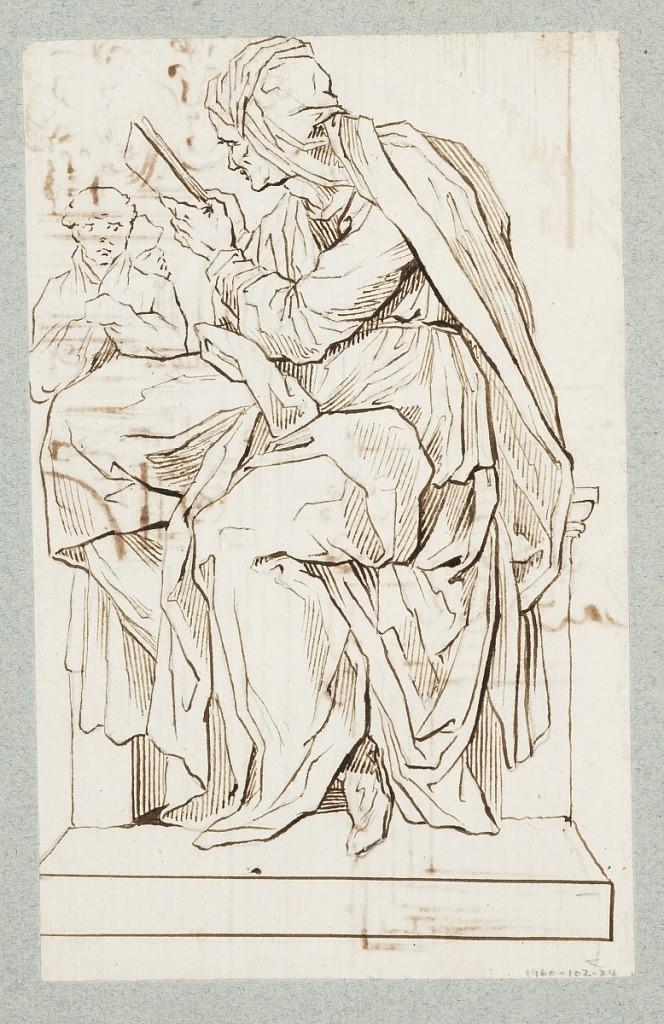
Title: Album page
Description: One sheet of paper drawn on recto and verso, mounted onto an album page with window cutout to see verso.